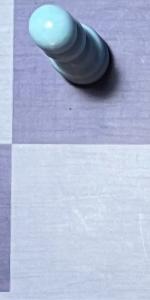
Label: Empty